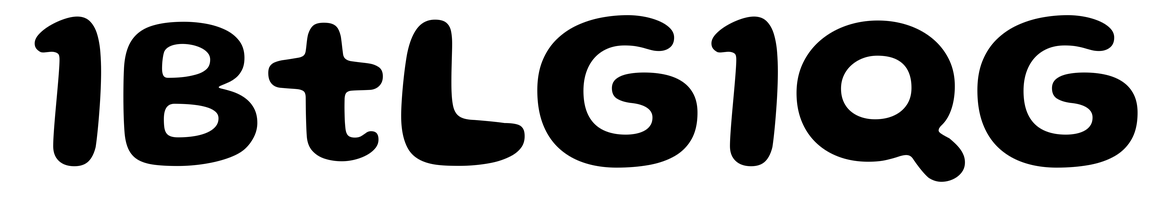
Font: Gluten_SemiBold